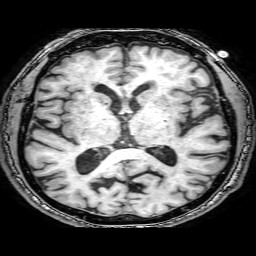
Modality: T1w
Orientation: coronal
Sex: male
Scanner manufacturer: philips
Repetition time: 0.008174 s
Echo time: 0.00376 s